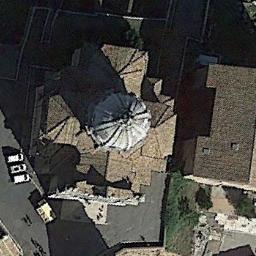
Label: church